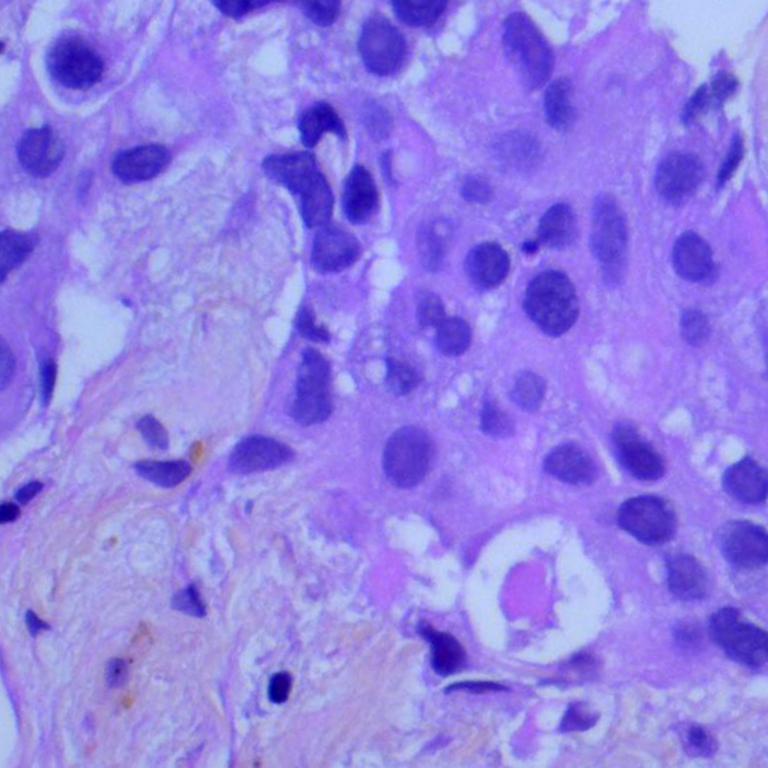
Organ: lung
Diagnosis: adenocarcinomas